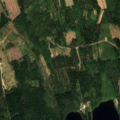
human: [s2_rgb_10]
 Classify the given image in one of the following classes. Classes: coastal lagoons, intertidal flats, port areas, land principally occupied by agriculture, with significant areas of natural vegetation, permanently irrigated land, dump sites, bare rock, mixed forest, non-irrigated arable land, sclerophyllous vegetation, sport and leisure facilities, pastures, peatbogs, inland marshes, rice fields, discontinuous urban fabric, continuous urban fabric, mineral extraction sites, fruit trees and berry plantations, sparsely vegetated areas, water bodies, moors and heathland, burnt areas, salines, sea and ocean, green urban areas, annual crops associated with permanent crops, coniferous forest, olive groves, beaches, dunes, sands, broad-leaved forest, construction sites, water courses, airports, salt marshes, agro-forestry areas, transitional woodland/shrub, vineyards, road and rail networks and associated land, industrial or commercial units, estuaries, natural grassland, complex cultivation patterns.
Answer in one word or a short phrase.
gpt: coniferous forest, mixed forest, transitional woodland/shrub, water bodies